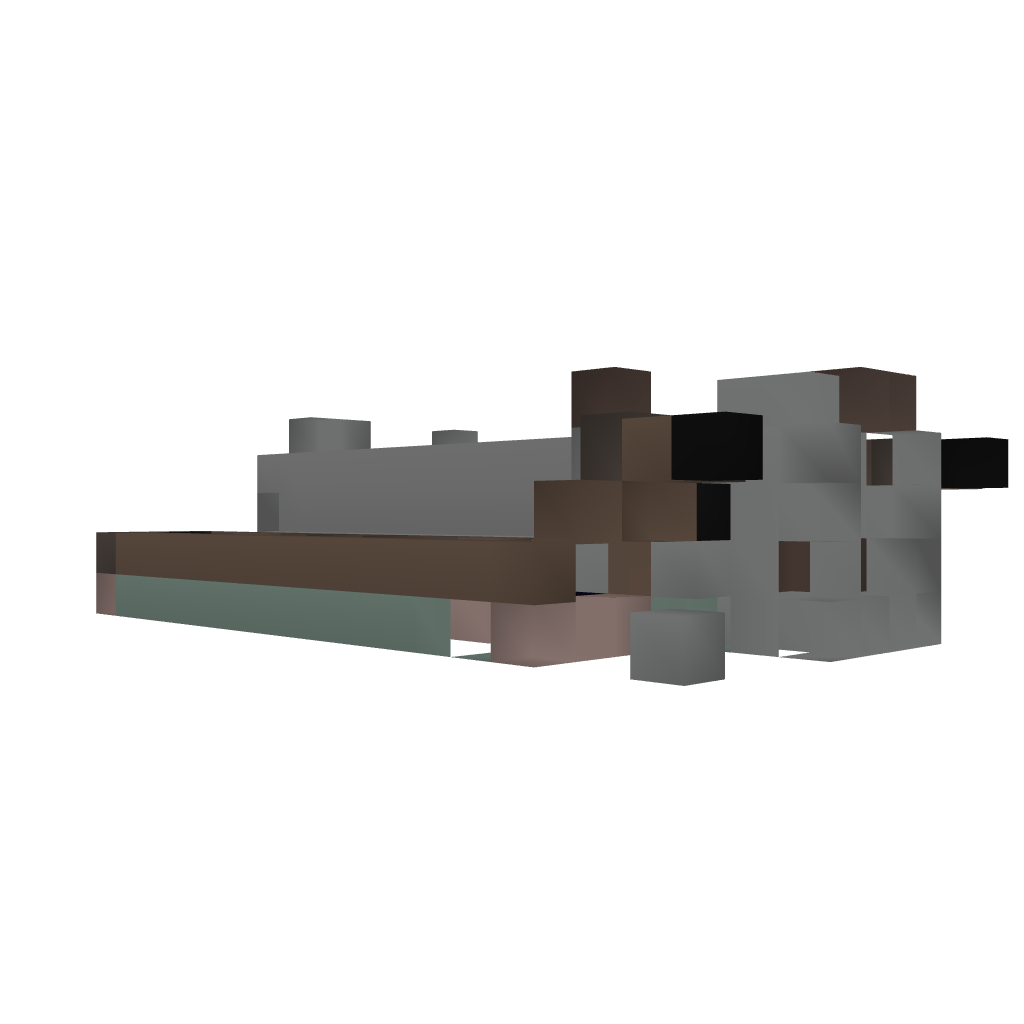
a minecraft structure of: Corridor Run